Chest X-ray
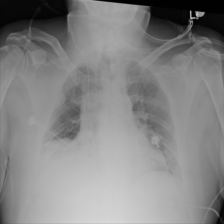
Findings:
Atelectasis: positive
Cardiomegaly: negative
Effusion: negative
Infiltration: negative
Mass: negative
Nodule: negative
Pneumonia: negative
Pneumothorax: negative
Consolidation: negative
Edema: negative
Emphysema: negative
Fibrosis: negative
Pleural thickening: negative
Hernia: negative